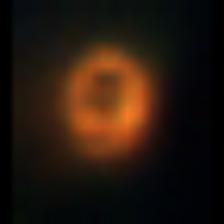
Taxon: NanoPlankton
Group: Other